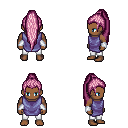
a pixel art fantasy rpg character, male body template, human, dark skin, chain tabard jacket, white pants, pink extra-long topknot hairstyle, white cloth bracers, four views (front, back, left, right), 2x2 character sprite sheet, small pixel art, hard edges, no anti-aliasing